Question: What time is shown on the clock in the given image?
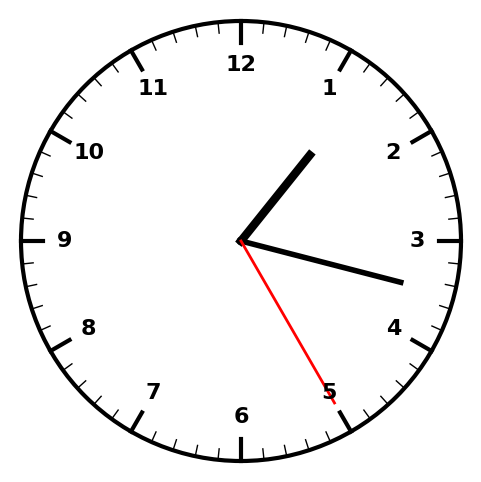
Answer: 01:17:25